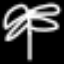
Label: palm tree